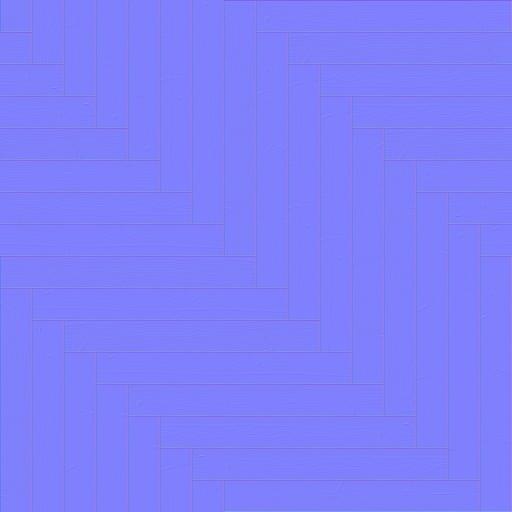
floor flooring herringbone parquet wood wooden